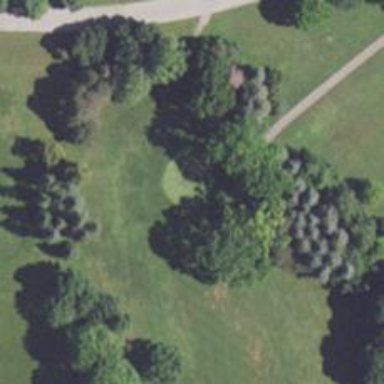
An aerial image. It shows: Golf hole.